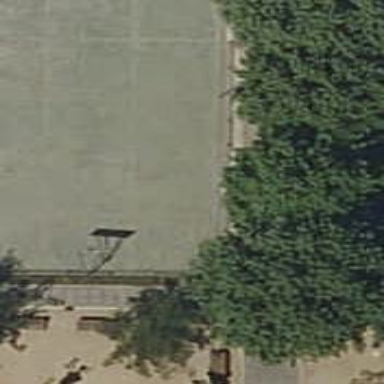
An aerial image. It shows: Basketball court in the leisure land pitch.